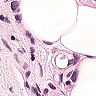
Metastatic tissue present: yes